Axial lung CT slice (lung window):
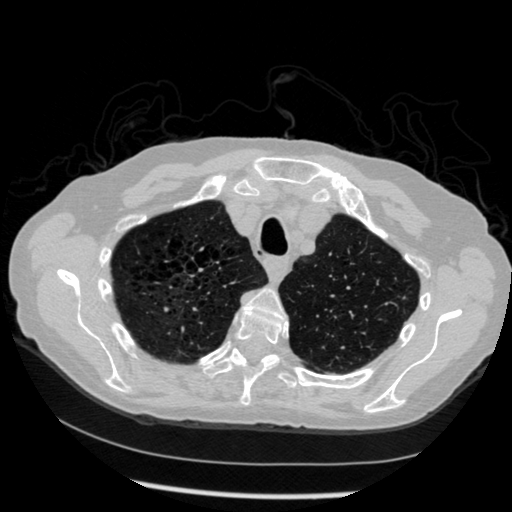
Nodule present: yes
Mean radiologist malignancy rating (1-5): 3